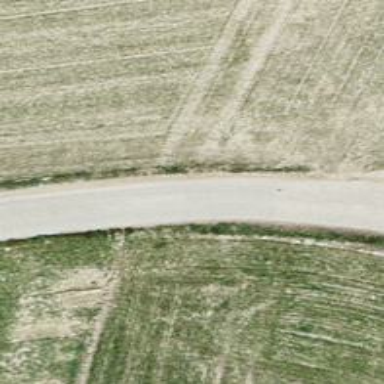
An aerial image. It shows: Well-maintained track road with grade 1 tracktype.